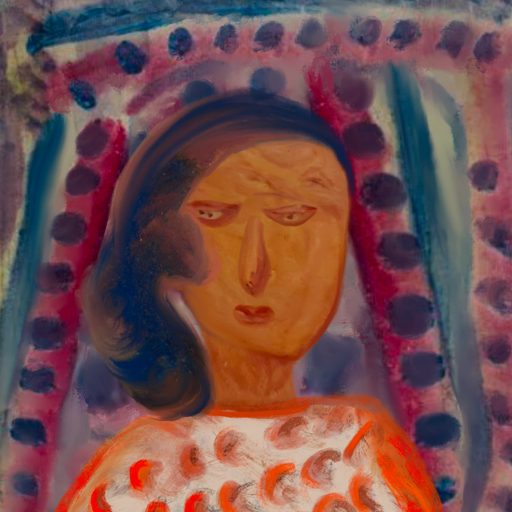
Background: HillGirl, Head And Neck Front: Pious_Lady, Face Front: Pious_Lady, Bust: Rupkatha, Hair Front: Mother_And_Son_Son, Head Accessory: Blank, Second Necklace: Blank, Necklace: Blank, Baby: Blank